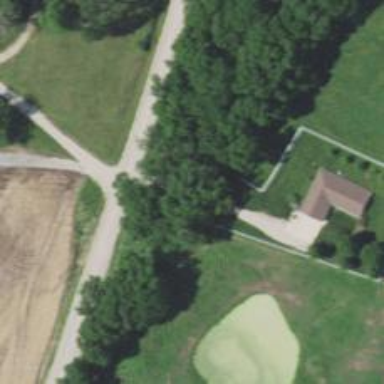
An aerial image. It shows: Driveway leading to service road.